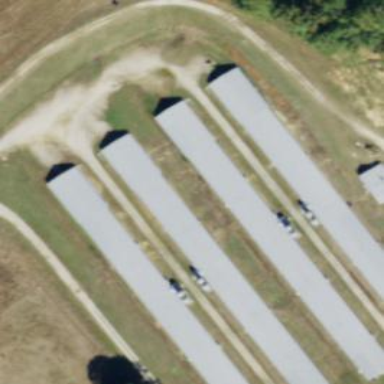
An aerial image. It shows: Farm auxiliary building.